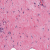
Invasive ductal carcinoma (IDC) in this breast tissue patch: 0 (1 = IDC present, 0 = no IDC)